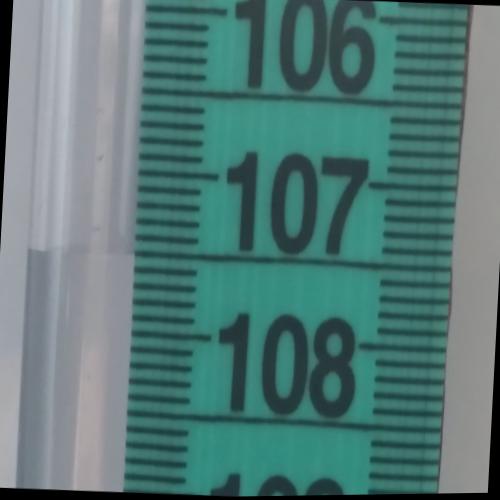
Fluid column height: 107.5 cm